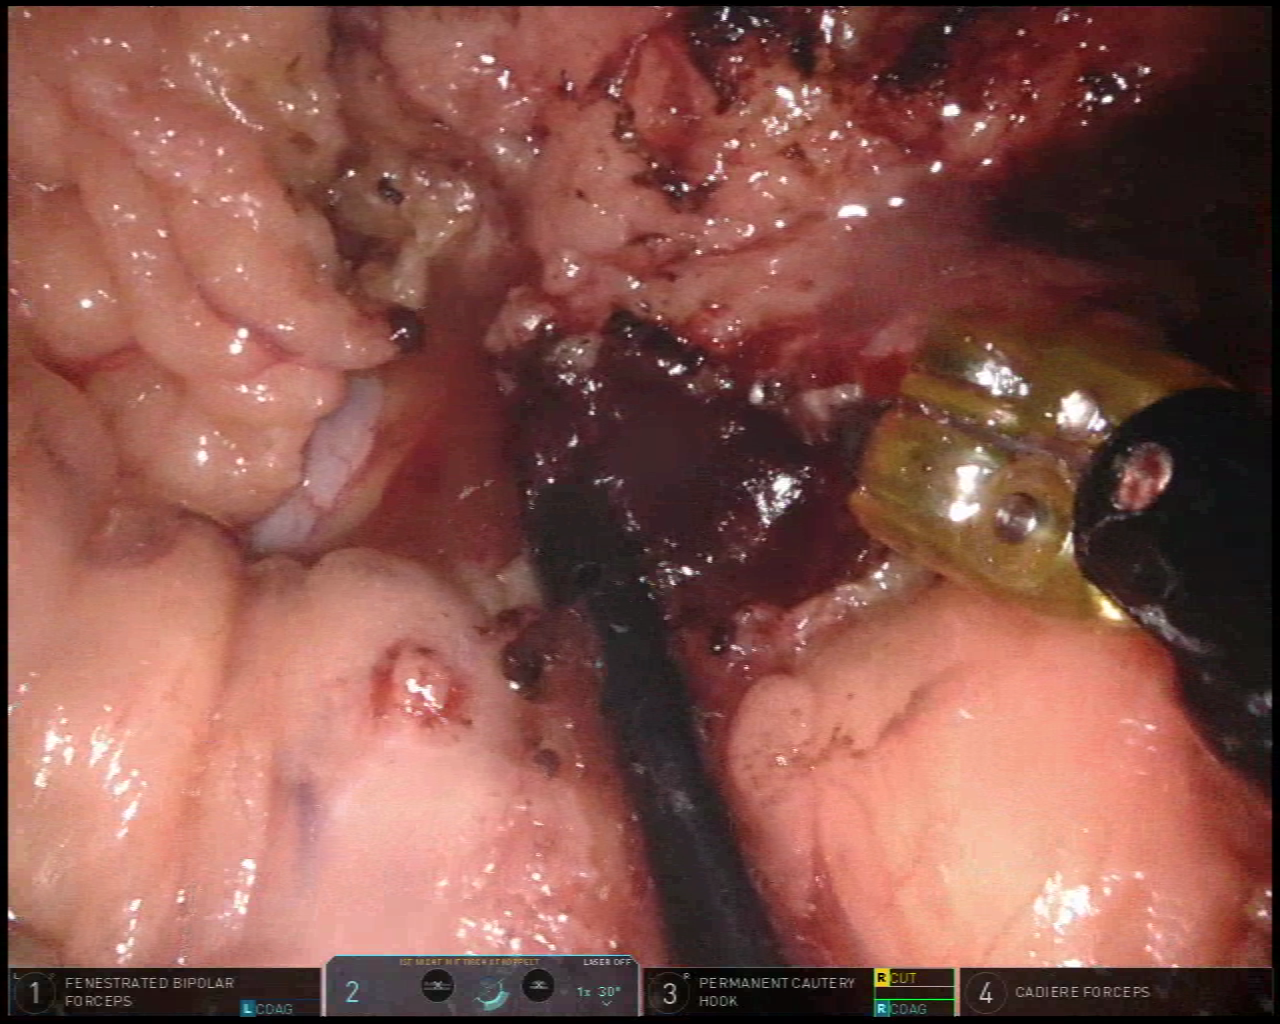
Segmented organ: stomach
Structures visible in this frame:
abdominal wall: no
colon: no
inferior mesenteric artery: no
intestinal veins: no
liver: no
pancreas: no
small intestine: no
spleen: no
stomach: yes
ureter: no
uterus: no
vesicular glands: no